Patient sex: M
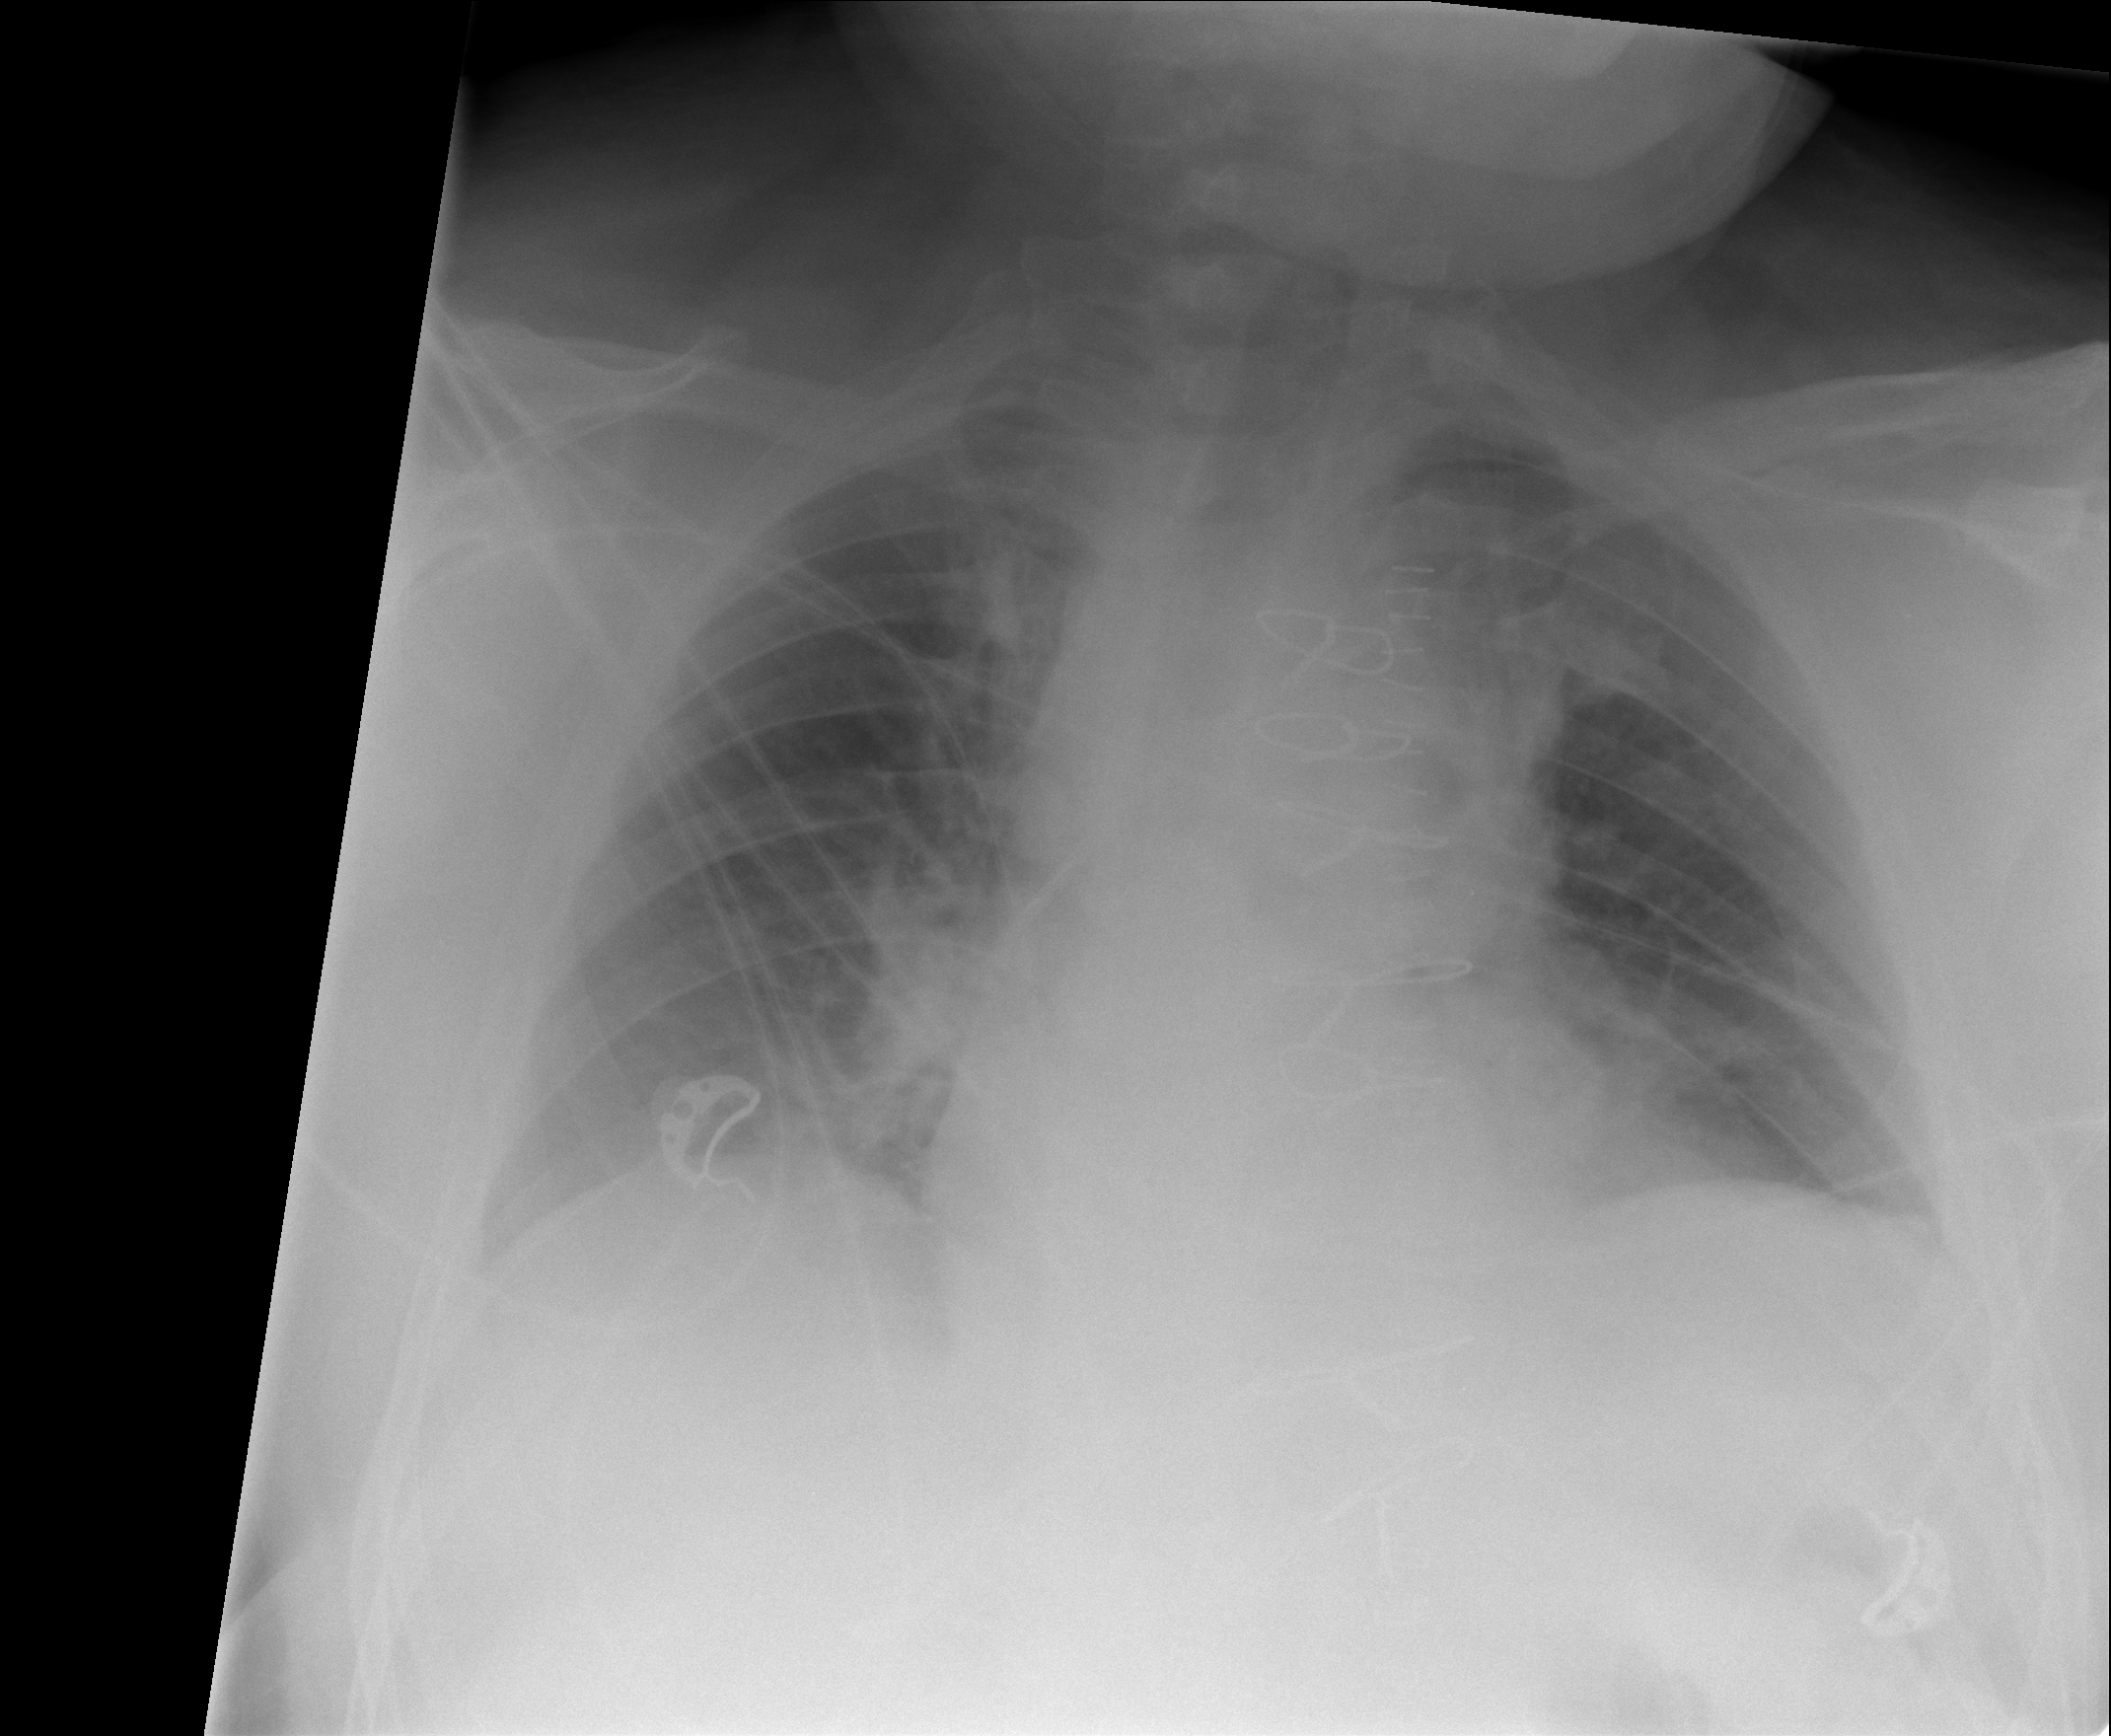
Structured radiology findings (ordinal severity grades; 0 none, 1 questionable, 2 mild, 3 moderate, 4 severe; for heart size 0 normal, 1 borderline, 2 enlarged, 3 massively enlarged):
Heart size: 1
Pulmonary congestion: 1
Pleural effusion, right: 1
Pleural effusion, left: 1
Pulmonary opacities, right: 0
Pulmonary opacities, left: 0
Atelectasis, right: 2
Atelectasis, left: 2